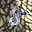
Label: 8